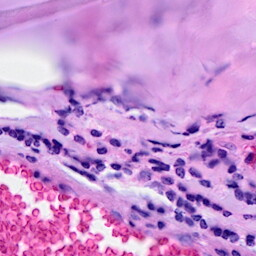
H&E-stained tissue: Breast